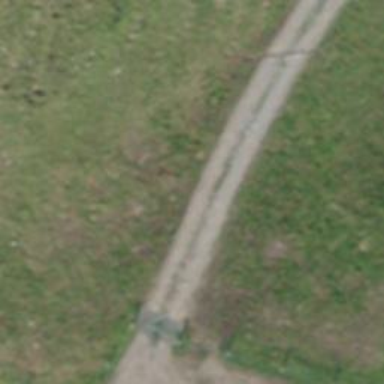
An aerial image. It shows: Cattle grid barrier.